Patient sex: F
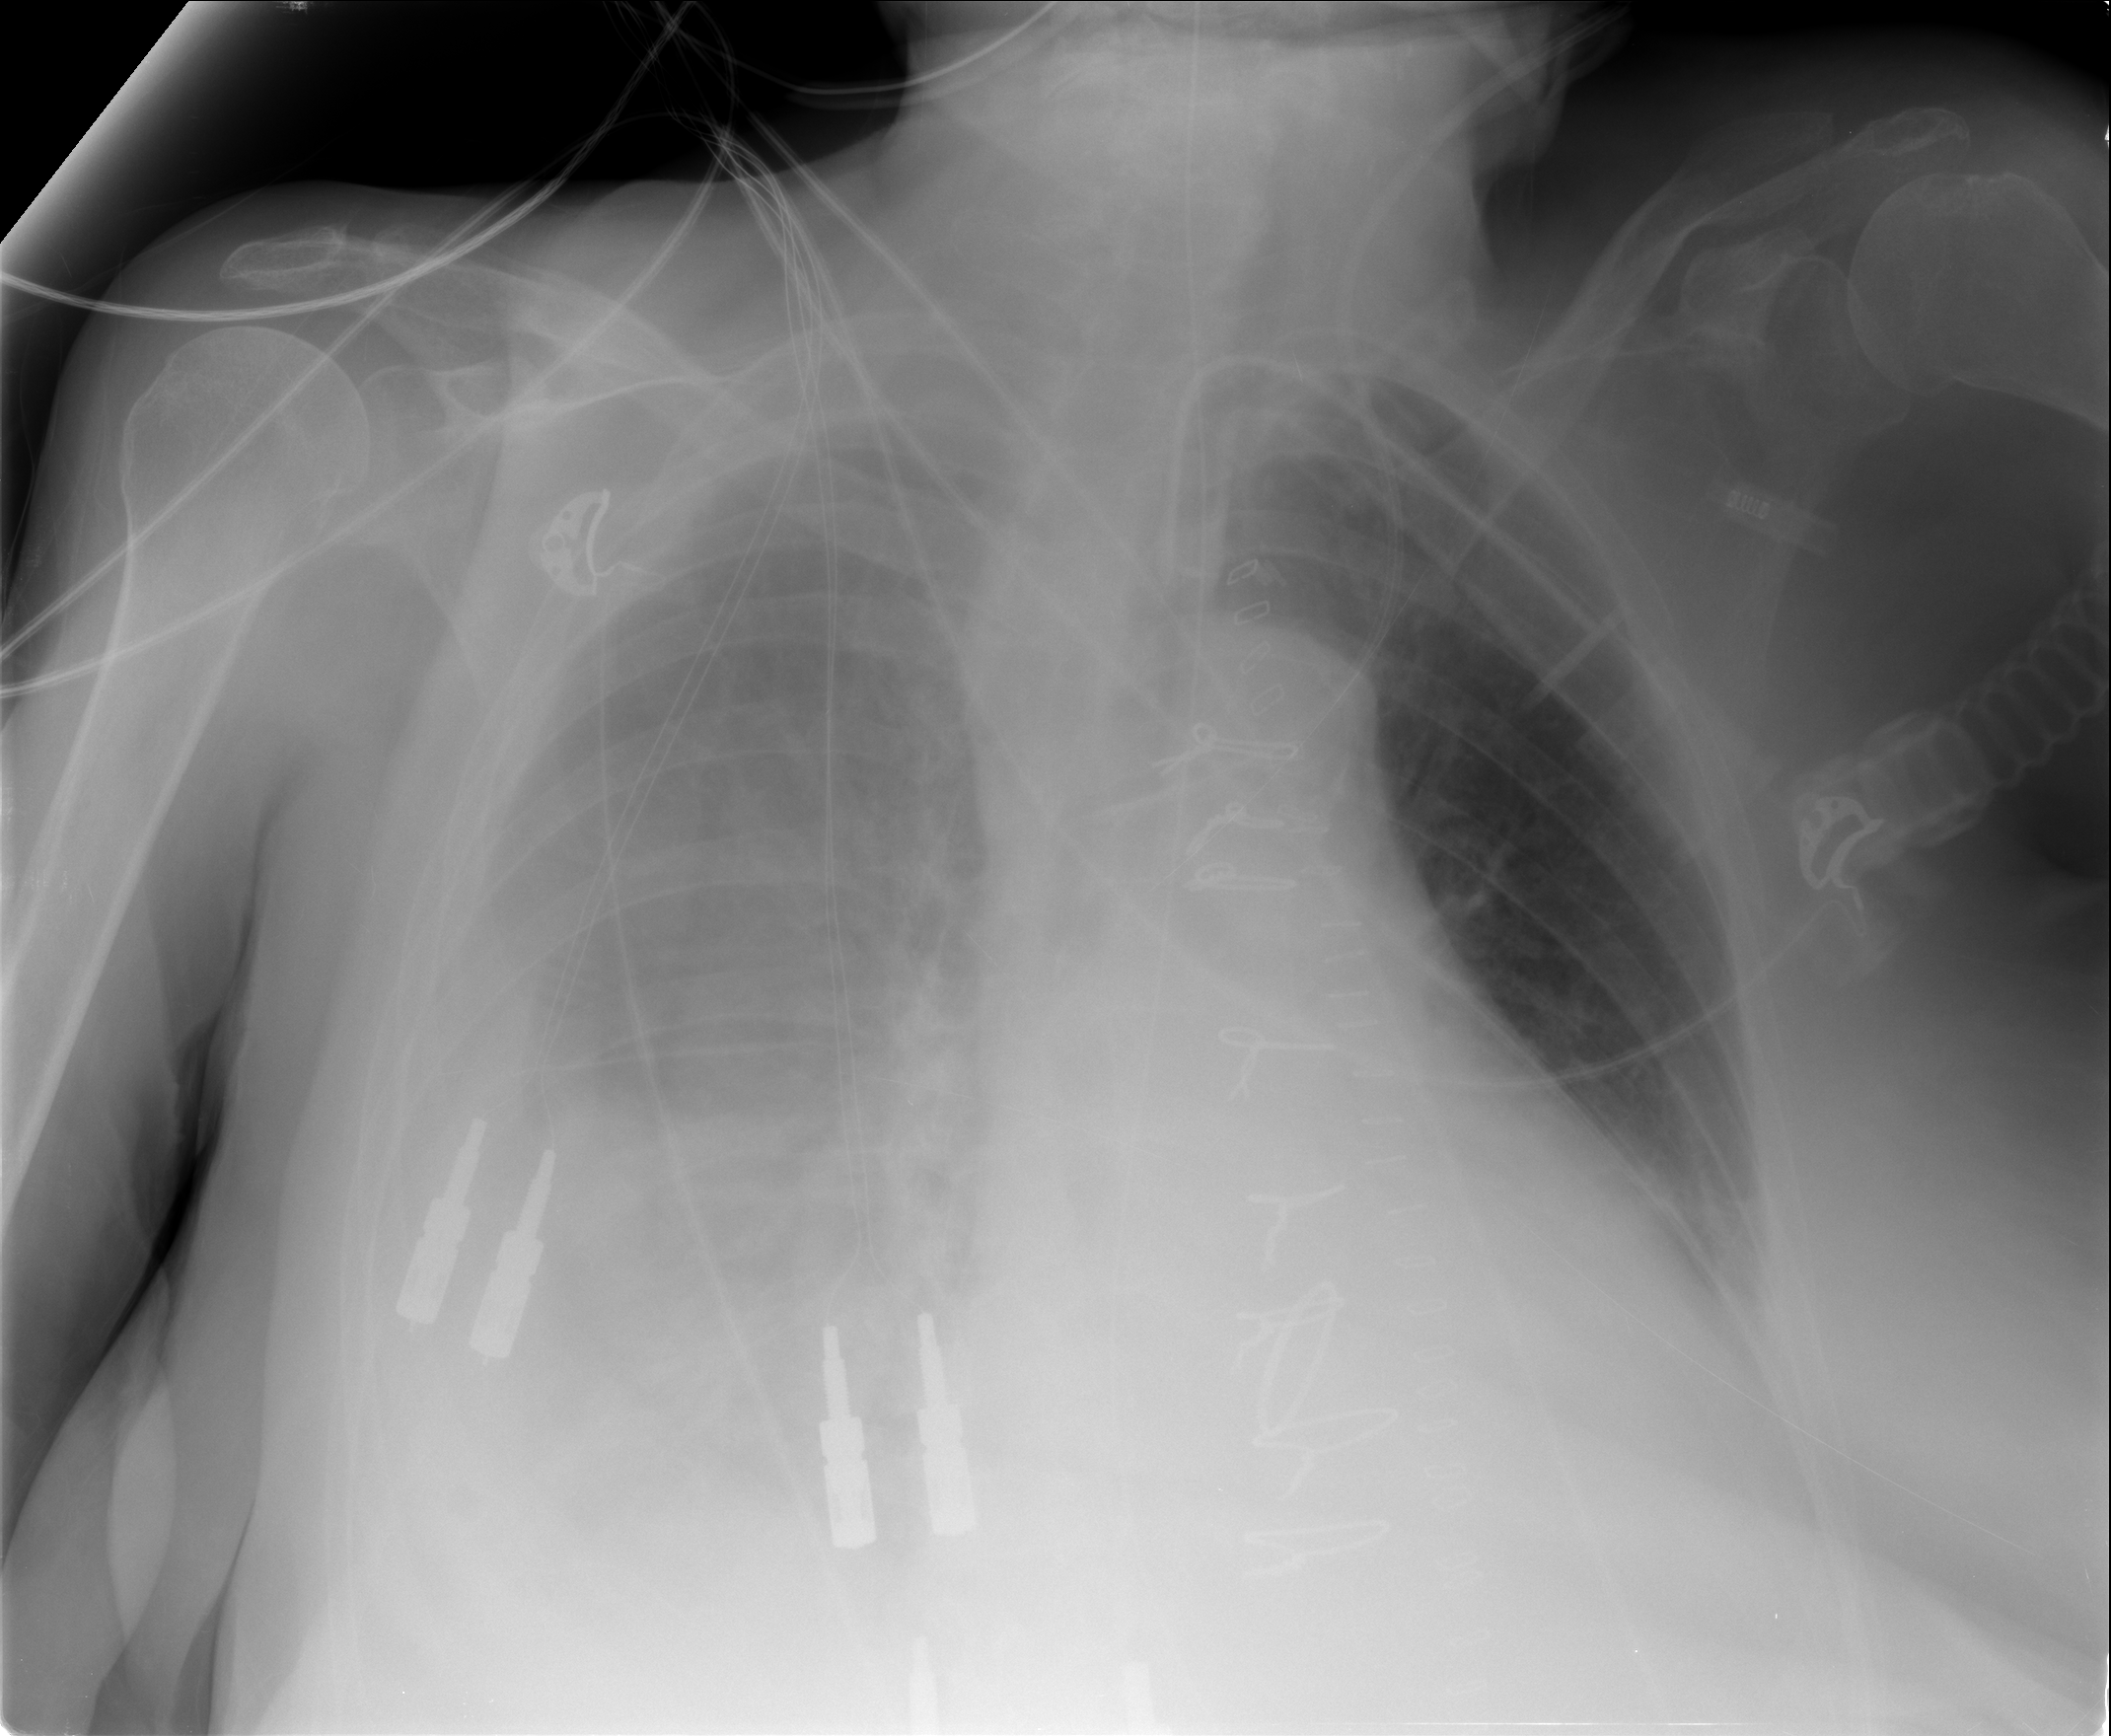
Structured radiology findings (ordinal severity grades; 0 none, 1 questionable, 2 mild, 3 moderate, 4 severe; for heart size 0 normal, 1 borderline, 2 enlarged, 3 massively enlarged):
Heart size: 0
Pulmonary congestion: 0
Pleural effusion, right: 3
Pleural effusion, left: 0
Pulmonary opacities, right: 0
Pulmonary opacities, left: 0
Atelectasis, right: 2
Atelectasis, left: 0